高三 · 计数
某种产品的广告费支出 $\mathrm{x}$ 与销售额 $\mathrm{y}$ (单位: 百万元）之间有如下对应数据:

根据表提供的数据, 求得 $\mathrm{y}$ 关于 $\mathrm{x}$ 的线性回归方程为 $\hat{y}=6.5 x+15.5$, 由于表中有一个数据模糊看不清, 请你推断出该数据的值为 ( )
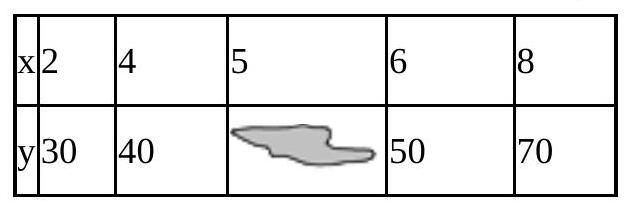
A. $
答案: ABD
解析: >3.841$,

因此有 $95 \%$ 的把握认为“成绩与班级有关系”, C 符合题意.

故答案为: C

13.答案: $\mathrm{A}, \mathrm{B}, \mathrm{D}$

【解析】 若所有样本点都在直线 $y=-2 x+1$ 上, 且直线斜率为负数, 则 $r=-1, \mathrm{~A} 、 \mathrm{~B}$ 选项均错误;若 $\mid y$ 越大, 则变量 $x$ 与 $y$ 的线性相关性越强, $\mathrm{C}$ 选项正确, D 选项错误.

故答案为: ABD.